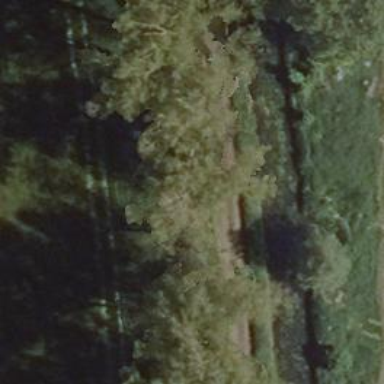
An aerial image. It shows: Row of trees in natural setting.